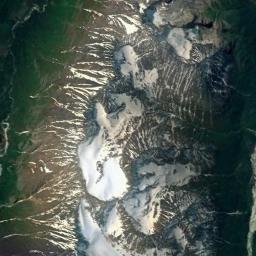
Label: snowberg